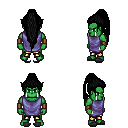
a pixel art fantasy rpg character, male body template, orc, green skin, chain tabard jacket, gold greaves, black extra-long topknot hairstyle, leather bracers, gray slippers, four views (front, back, left, right), 2x2 character sprite sheet, small pixel art, hard edges, no anti-aliasing